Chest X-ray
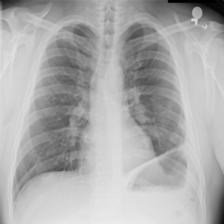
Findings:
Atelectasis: negative
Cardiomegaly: negative
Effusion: negative
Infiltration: negative
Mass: negative
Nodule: negative
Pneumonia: negative
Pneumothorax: negative
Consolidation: negative
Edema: negative
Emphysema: negative
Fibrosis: negative
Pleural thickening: negative
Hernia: negative